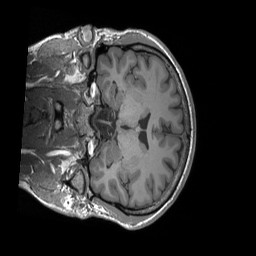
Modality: T1w
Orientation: coronal
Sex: male
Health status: ill
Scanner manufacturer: siemens
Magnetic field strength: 3 T
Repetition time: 1.66 s
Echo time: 0.00254 s